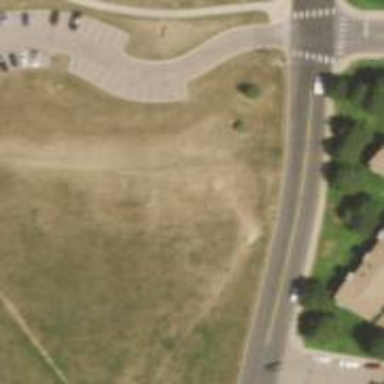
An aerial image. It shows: Disc golf course for leisure activity.